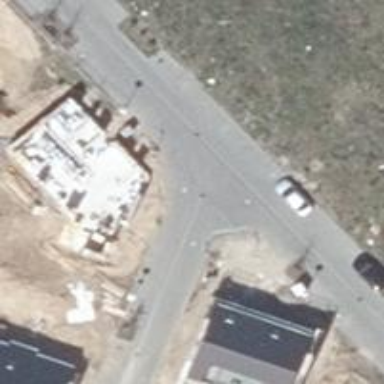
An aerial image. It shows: Residential road with no sidewalk.